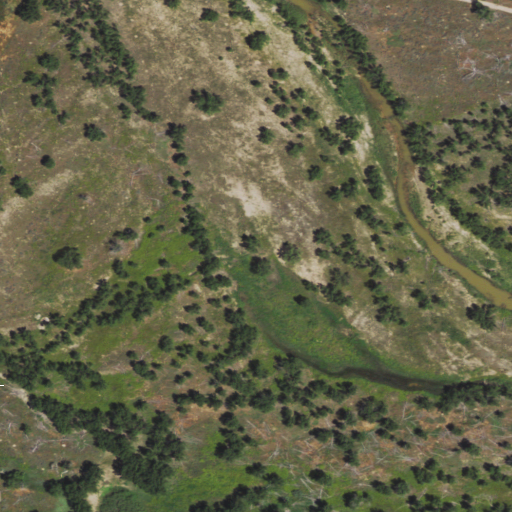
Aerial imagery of valley in Wyoming named Piney Draw containing grassland, shrub, woody wetlands, and herbaceous wetlands